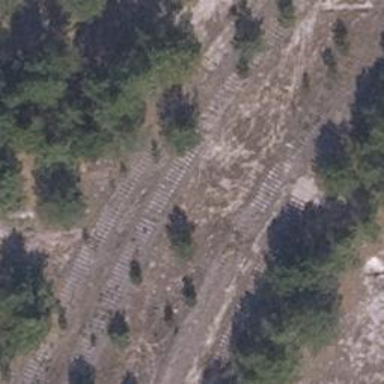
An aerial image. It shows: Abandoned railway.